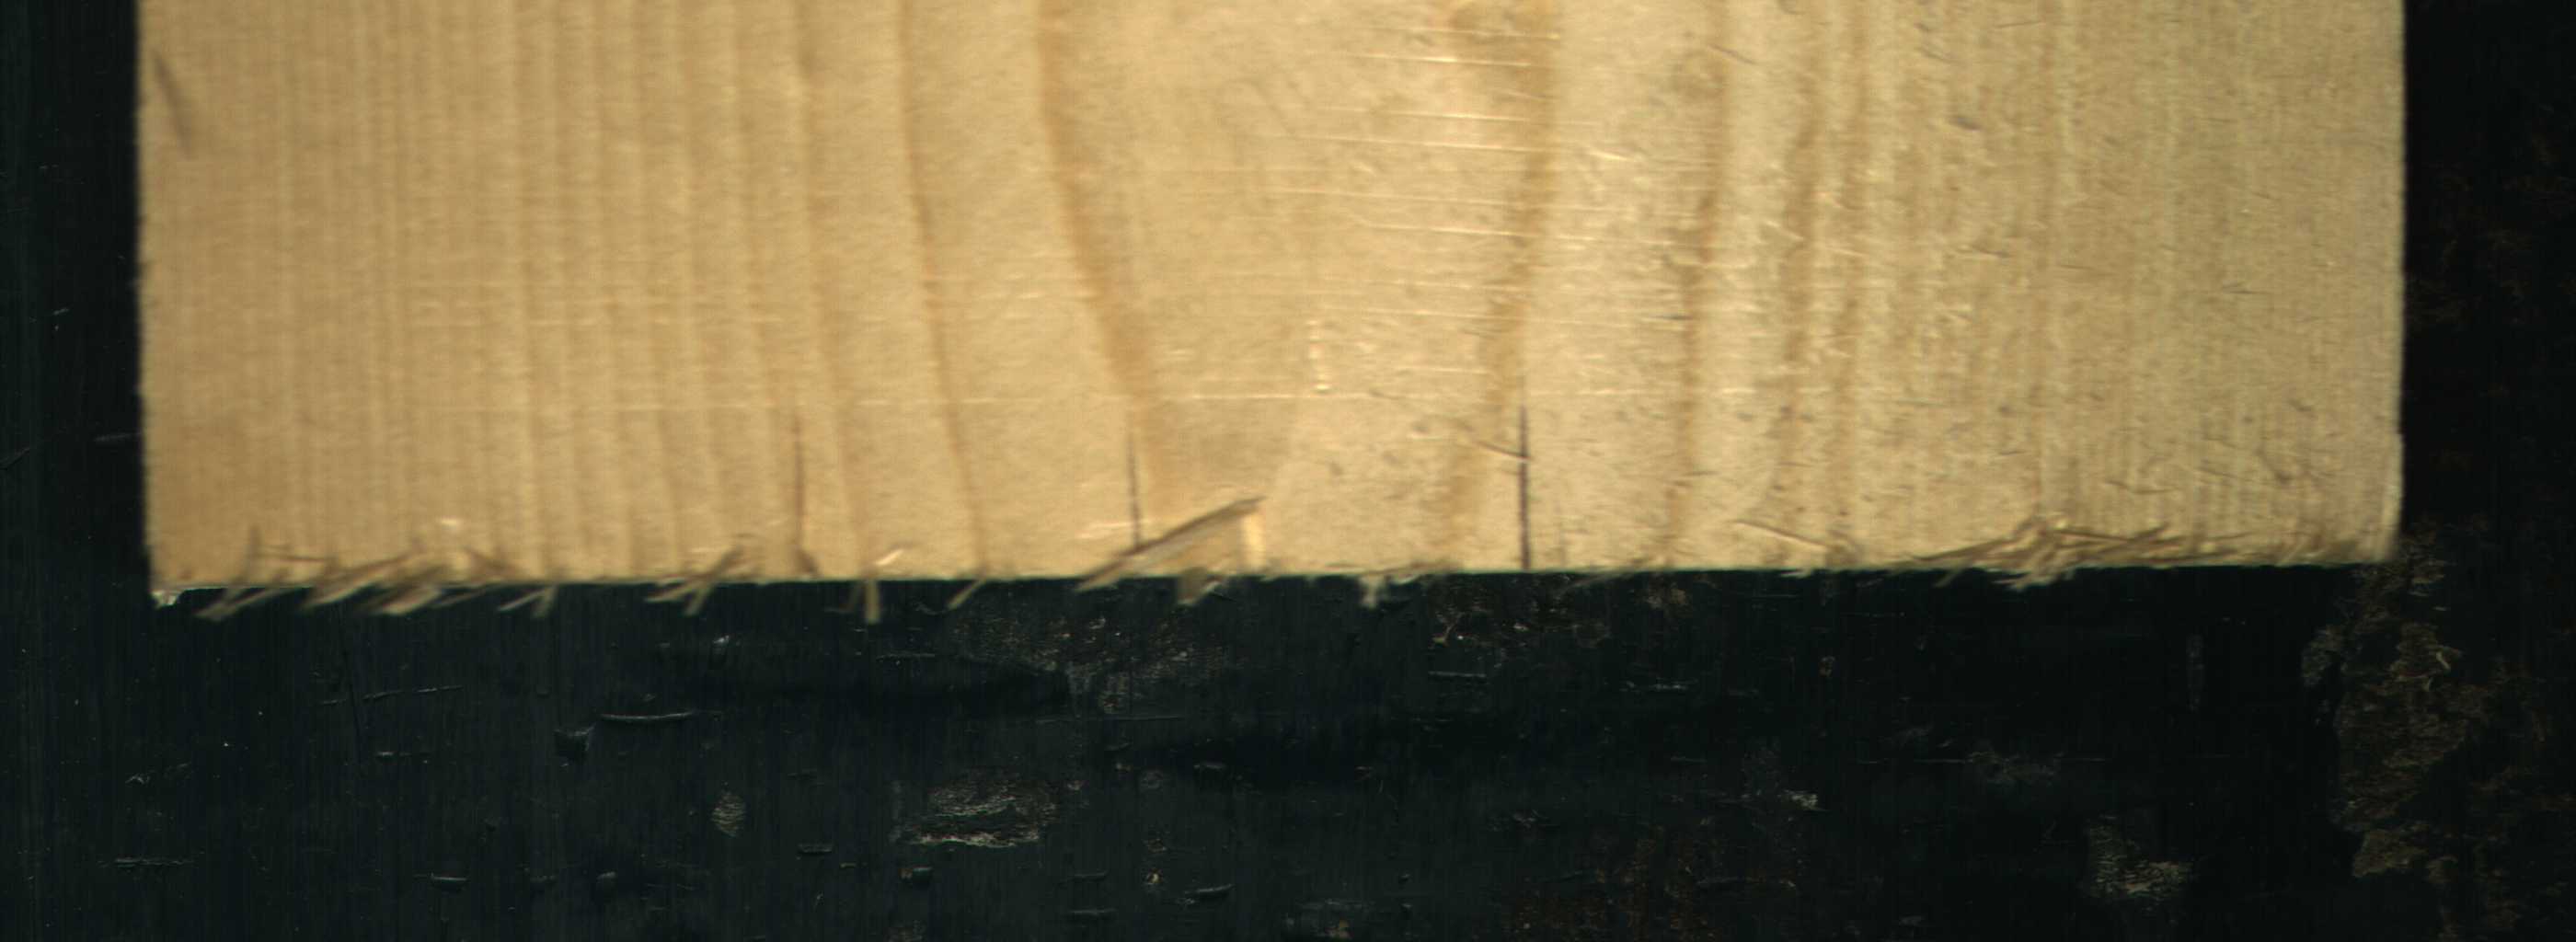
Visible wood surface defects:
Crack